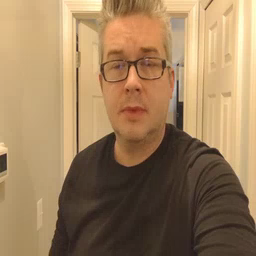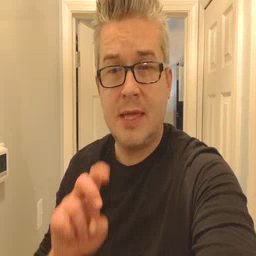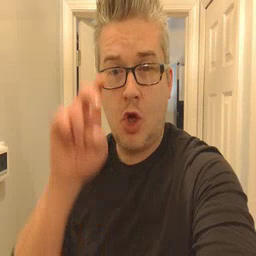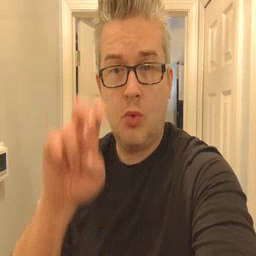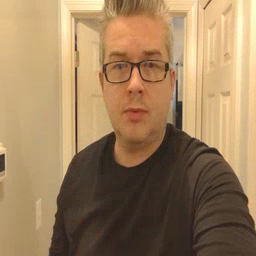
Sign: stairs